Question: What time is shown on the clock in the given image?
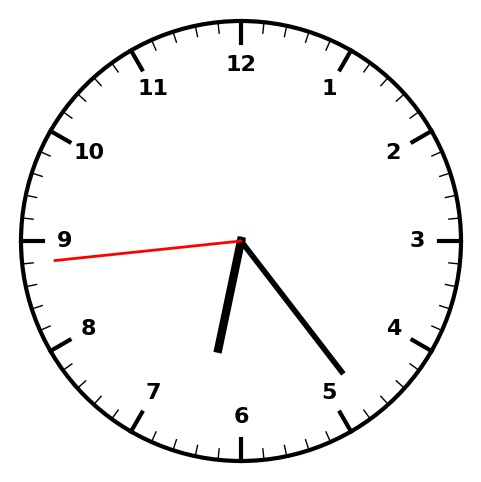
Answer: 06:23:44